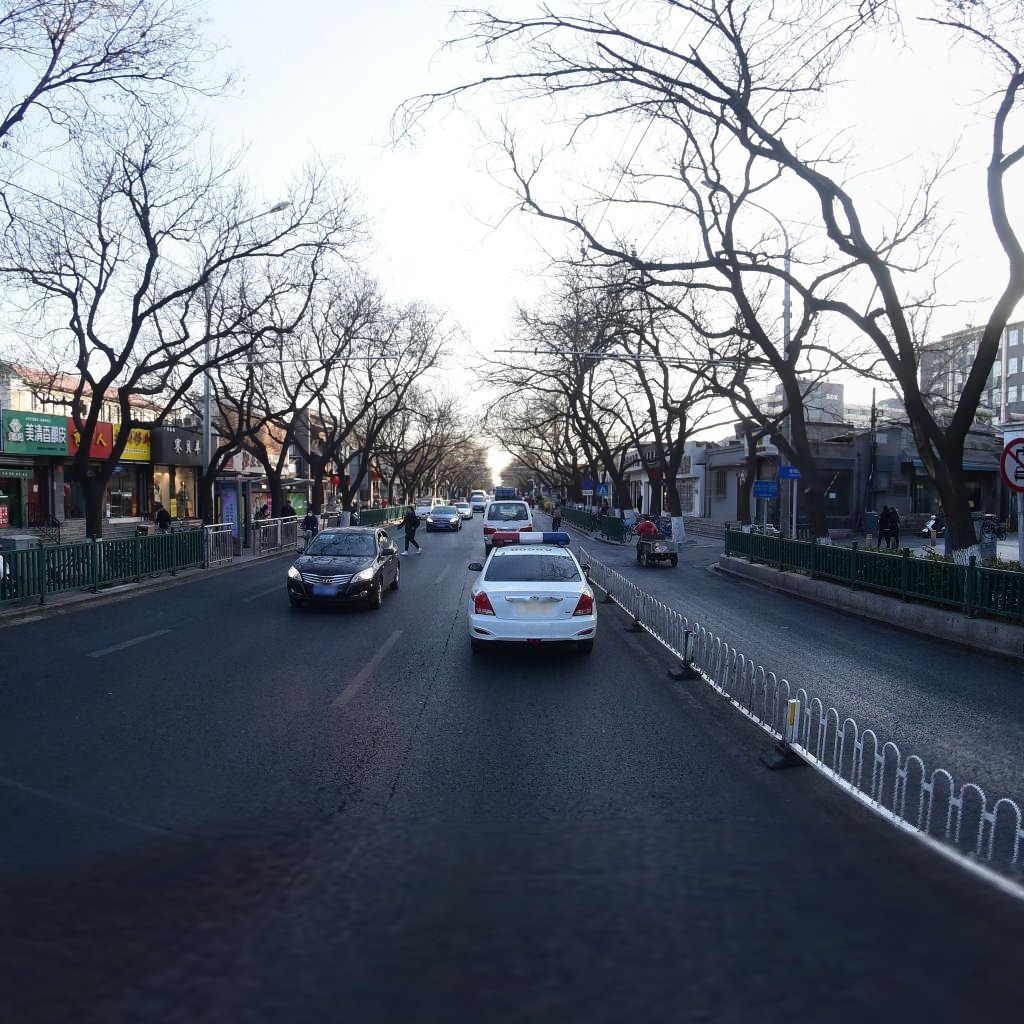
Region: Dongcheng
Road damage annotations: longitudinal crack, alligator crack